Question: I have develop an application that have some function on Call, so i want to make notification screen for it and display Contact Image, Number and Call duration, so i want implement like true Caller screen(Half activity)
so i am confuse about how to develop code for half Activity so suggest me code
Like this image

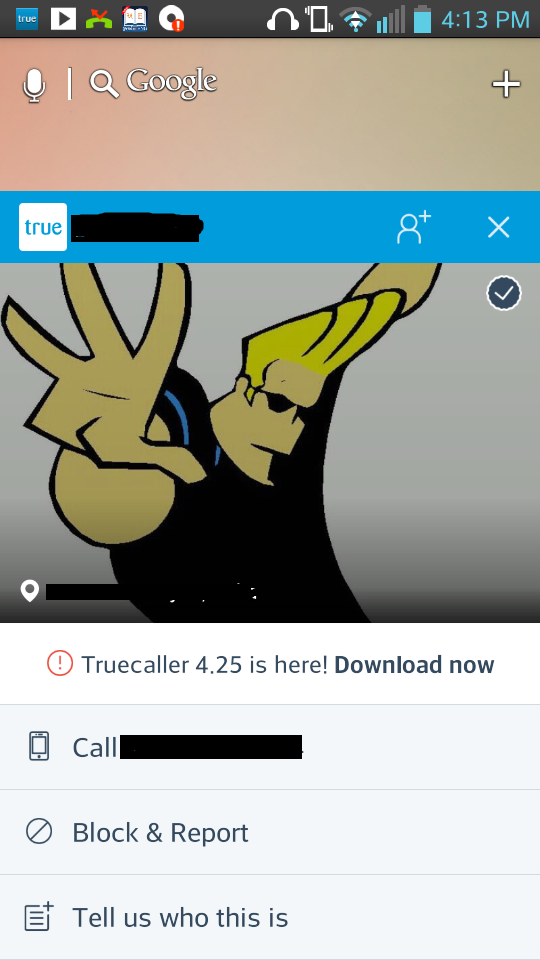
Answer: Try this..
Add the below code into your 'styles.xml' that's inside values folder
'''
<style name="Theme.D1NoTitleDim" parent="android:style/Theme.Translucent">
<item name="android:windowNoTitle">true</item>
<item name="android:windowContentOverlay">@null</item>
<item name="android:backgroundDimEnabled">true</item>
<item name="android:background">@android:color/transparent</item>
</style>
'''
then design like that kind of layout and for your activity in 'AndroidManifest.xml'
'''
<activity
android:name=".YourNotificationActivity"
android:theme="@style/Theme.D1NoTitleDim" >
'''